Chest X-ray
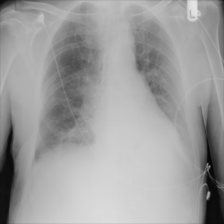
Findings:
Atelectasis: positive
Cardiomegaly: negative
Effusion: positive
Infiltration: negative
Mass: negative
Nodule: negative
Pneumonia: negative
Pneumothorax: negative
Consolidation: negative
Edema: negative
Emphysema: negative
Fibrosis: negative
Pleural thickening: negative
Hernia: negative